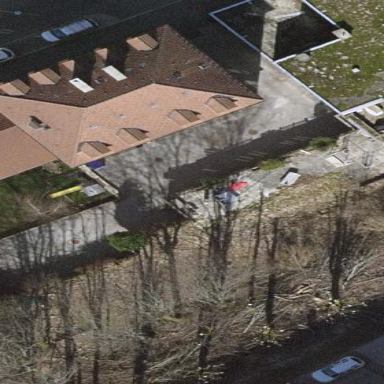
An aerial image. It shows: Flat roofed garages.